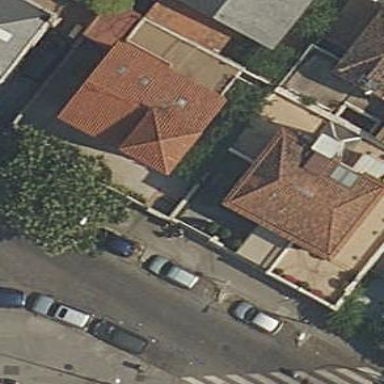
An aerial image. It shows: Hipped-roof house.